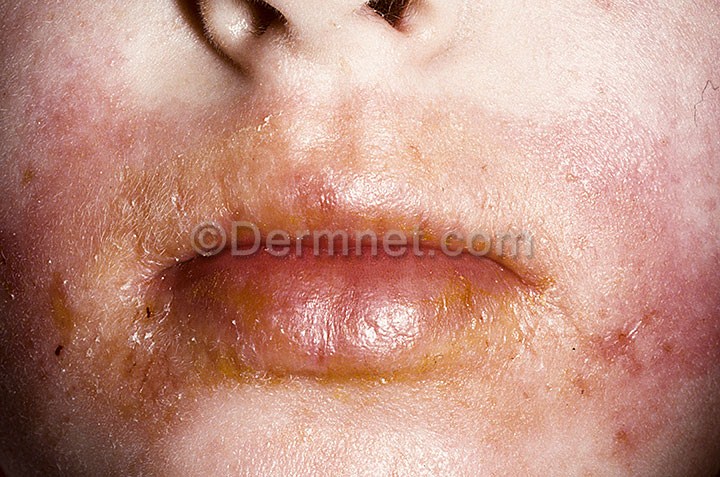
Disease: Poison Ivy Photos and other Contact Dermatitis